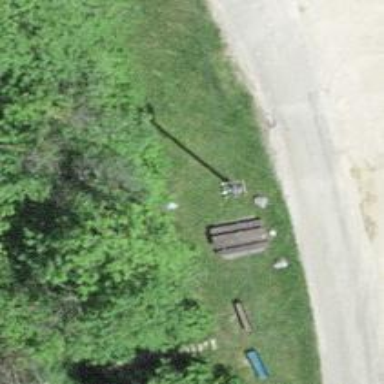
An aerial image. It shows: Picnic table located in leisure land area.